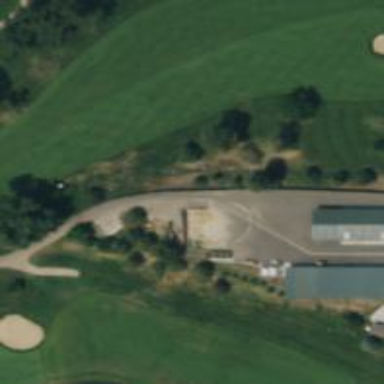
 graded as Grade 1. It is typically used as Golf Cart path."